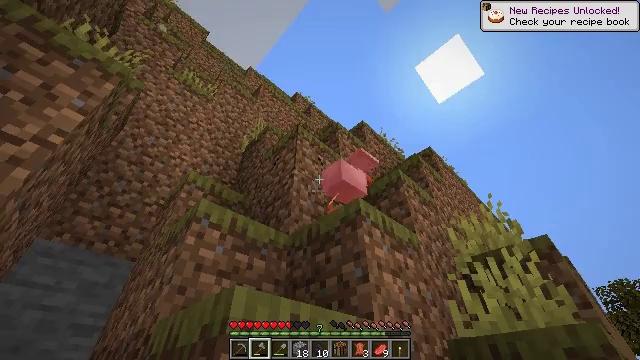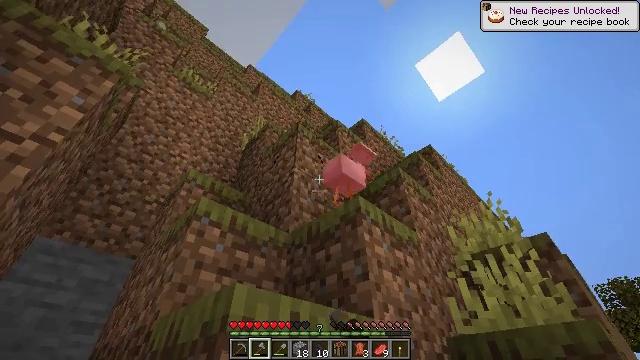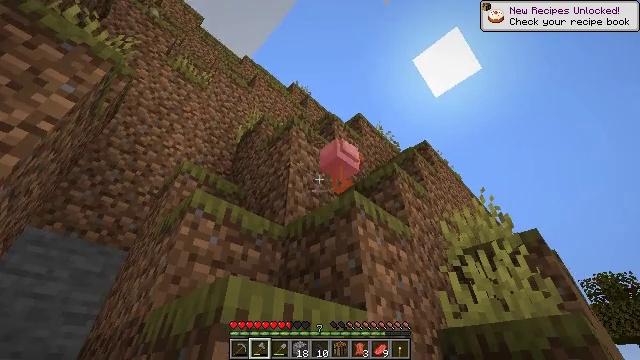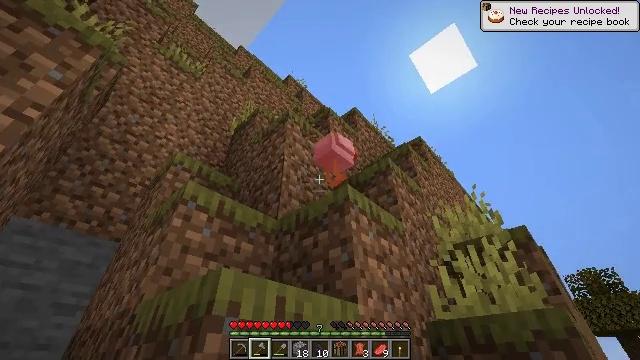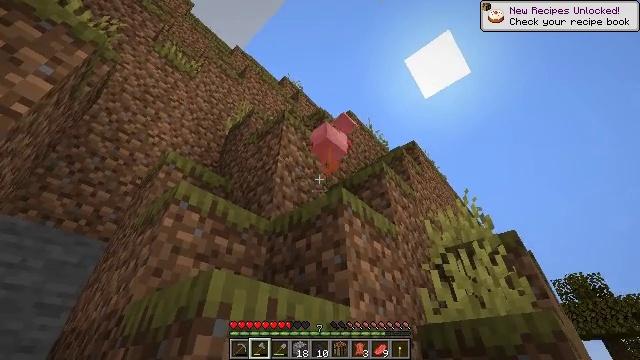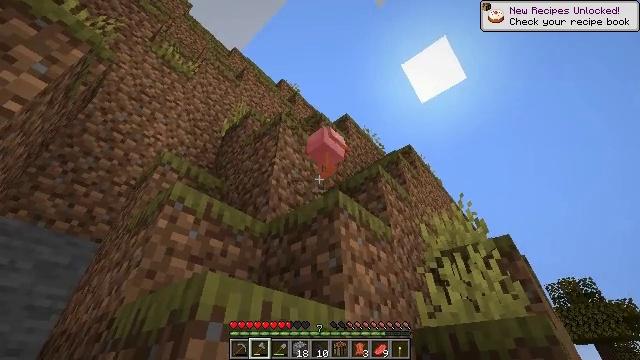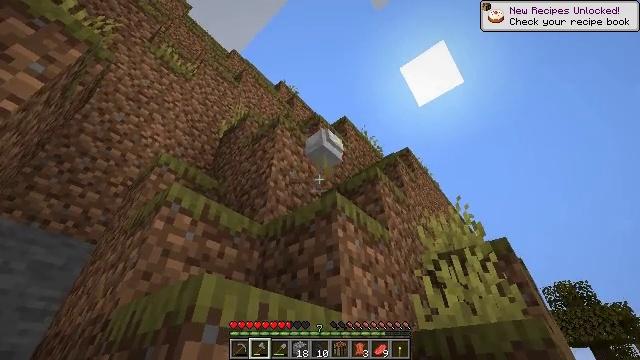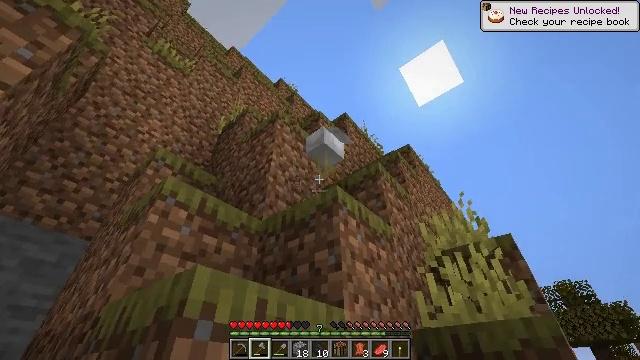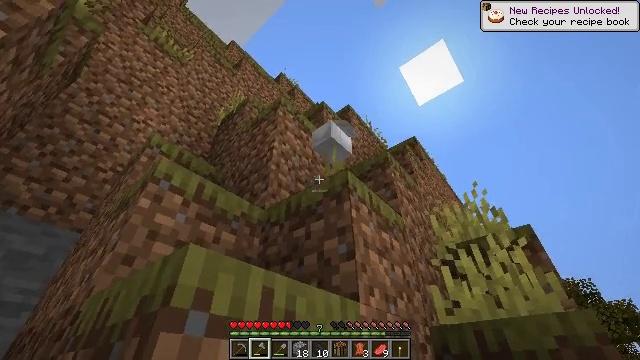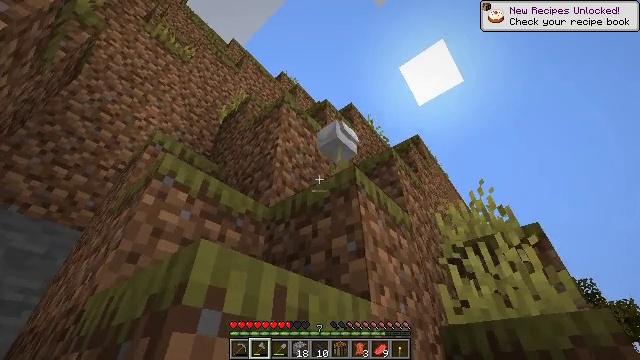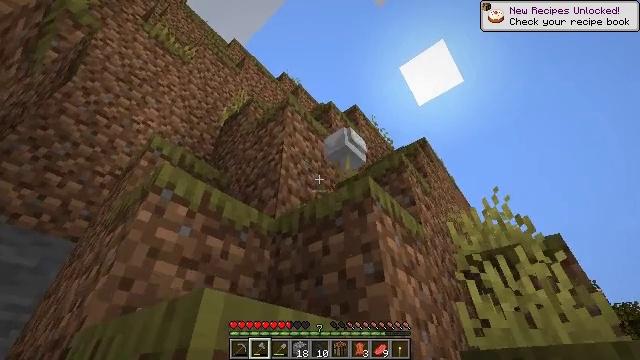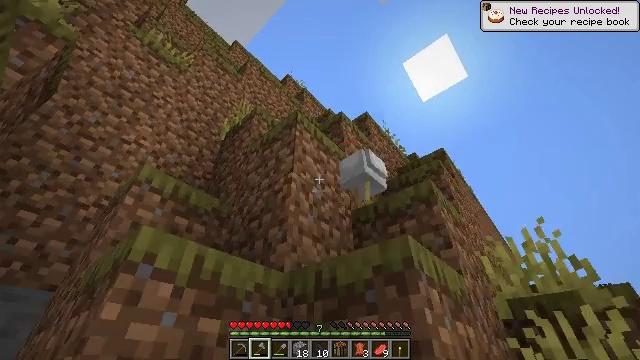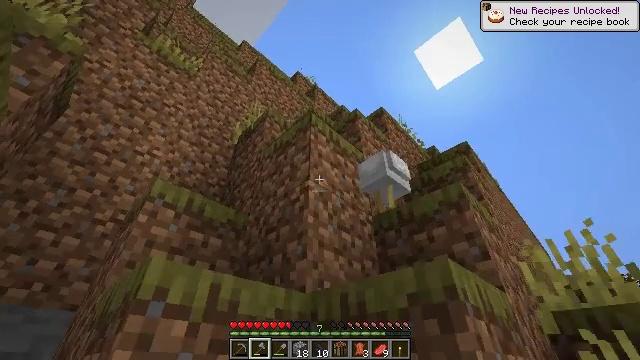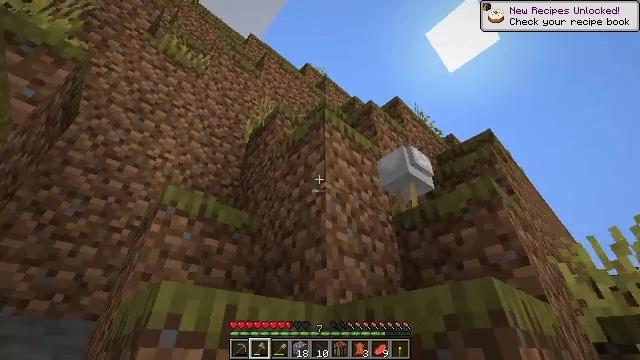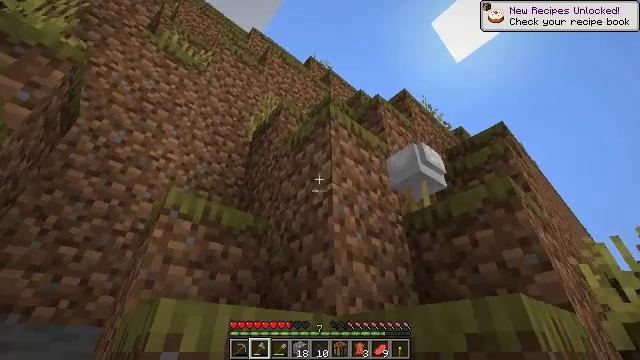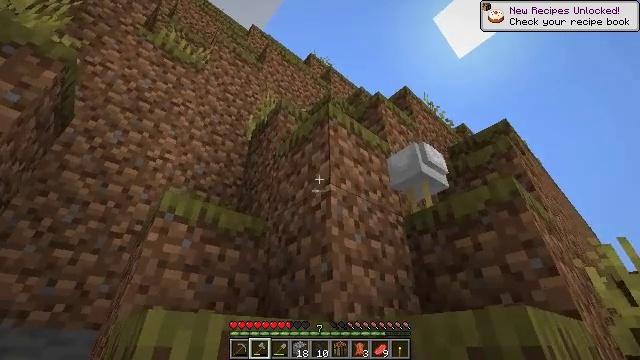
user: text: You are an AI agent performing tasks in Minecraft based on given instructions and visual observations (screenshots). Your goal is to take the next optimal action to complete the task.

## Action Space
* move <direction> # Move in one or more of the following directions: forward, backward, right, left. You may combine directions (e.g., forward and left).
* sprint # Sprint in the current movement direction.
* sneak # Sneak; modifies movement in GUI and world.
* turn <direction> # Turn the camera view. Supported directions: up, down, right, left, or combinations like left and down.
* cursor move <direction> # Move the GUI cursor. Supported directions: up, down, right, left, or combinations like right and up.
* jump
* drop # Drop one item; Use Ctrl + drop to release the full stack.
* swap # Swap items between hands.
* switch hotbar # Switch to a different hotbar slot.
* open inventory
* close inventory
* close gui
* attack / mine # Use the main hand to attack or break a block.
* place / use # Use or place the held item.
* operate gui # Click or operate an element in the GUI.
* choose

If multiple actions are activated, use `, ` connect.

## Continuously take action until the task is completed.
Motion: motion action
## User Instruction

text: Combat the chicken.
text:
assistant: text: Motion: attack / mine
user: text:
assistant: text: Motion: turn right and down, attack / mine
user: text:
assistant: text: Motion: turn right and down, attack / mine
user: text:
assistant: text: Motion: turn right, attack / mine
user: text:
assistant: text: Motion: turn right
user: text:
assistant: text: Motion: move forward
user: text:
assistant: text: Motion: move forward
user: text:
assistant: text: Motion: move forward
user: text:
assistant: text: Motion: move forward
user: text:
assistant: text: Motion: move forward, jump
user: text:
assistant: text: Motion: move forward, turn left, jump
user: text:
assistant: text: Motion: move forward, turn left and down, jump
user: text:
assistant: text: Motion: move forward, turn left and down, jump
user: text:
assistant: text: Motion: move forward, turn left and down, jump
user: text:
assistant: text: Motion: move forward
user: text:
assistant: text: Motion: move forward
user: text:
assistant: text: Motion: move forward, turn down
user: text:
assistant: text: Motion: move forward, turn right and down
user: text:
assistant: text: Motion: move forward, jump
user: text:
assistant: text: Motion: move forward, jump
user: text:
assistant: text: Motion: move forward, jump
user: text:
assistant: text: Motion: move forward, jump
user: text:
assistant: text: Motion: move forward, jump
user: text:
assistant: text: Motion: move forward, turn left and down
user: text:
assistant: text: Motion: move forward, turn left
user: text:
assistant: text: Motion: move forward, turn left
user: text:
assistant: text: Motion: move forward, turn left
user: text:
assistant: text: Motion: move forward
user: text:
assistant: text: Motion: move forward, turn right, jump
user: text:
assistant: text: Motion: move forward, turn right, jump